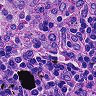
Metastatic tissue present: no